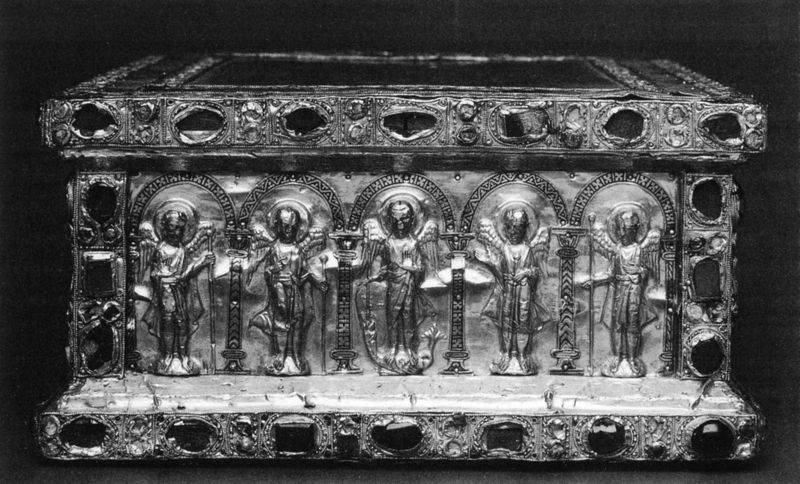
Titel: Gertrudis- Tragaltar aus dem Welfenschatz
Institution: Cleveland, The Cleveland Museum of Art
Schlagwörter: flügel, grau, holz, männer, pfeiler, schmuck, schwarz, säule, säulen, weiss, silber, steine, fünf, hände, gold, diamanten, edelsteine, engel, bogen, stab, figuren, könig, glanz, dekor, verzierung, metall, tor, foto, fotografie, photographie, bögen, truhe, deckel, vergoldet, torbogen, schwarzweiß, kiste, schachtel, gebet, kunst, arkaden, kasten, photo, portal, heiligenschein, sarg, mittelalter, edelstein, heilige, zierde, punziert, email, fassung, schrein, reliquie, schatz, vergoldung, kassette, sarkophag, apostel, gebeine, byzanz, evangelist, reliquiar, reliquienschrein, sakrophag, helige, schatzkiste, hlz, juwelen, 5, fassungen, 1100, edesteine, grubenschmelz